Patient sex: M
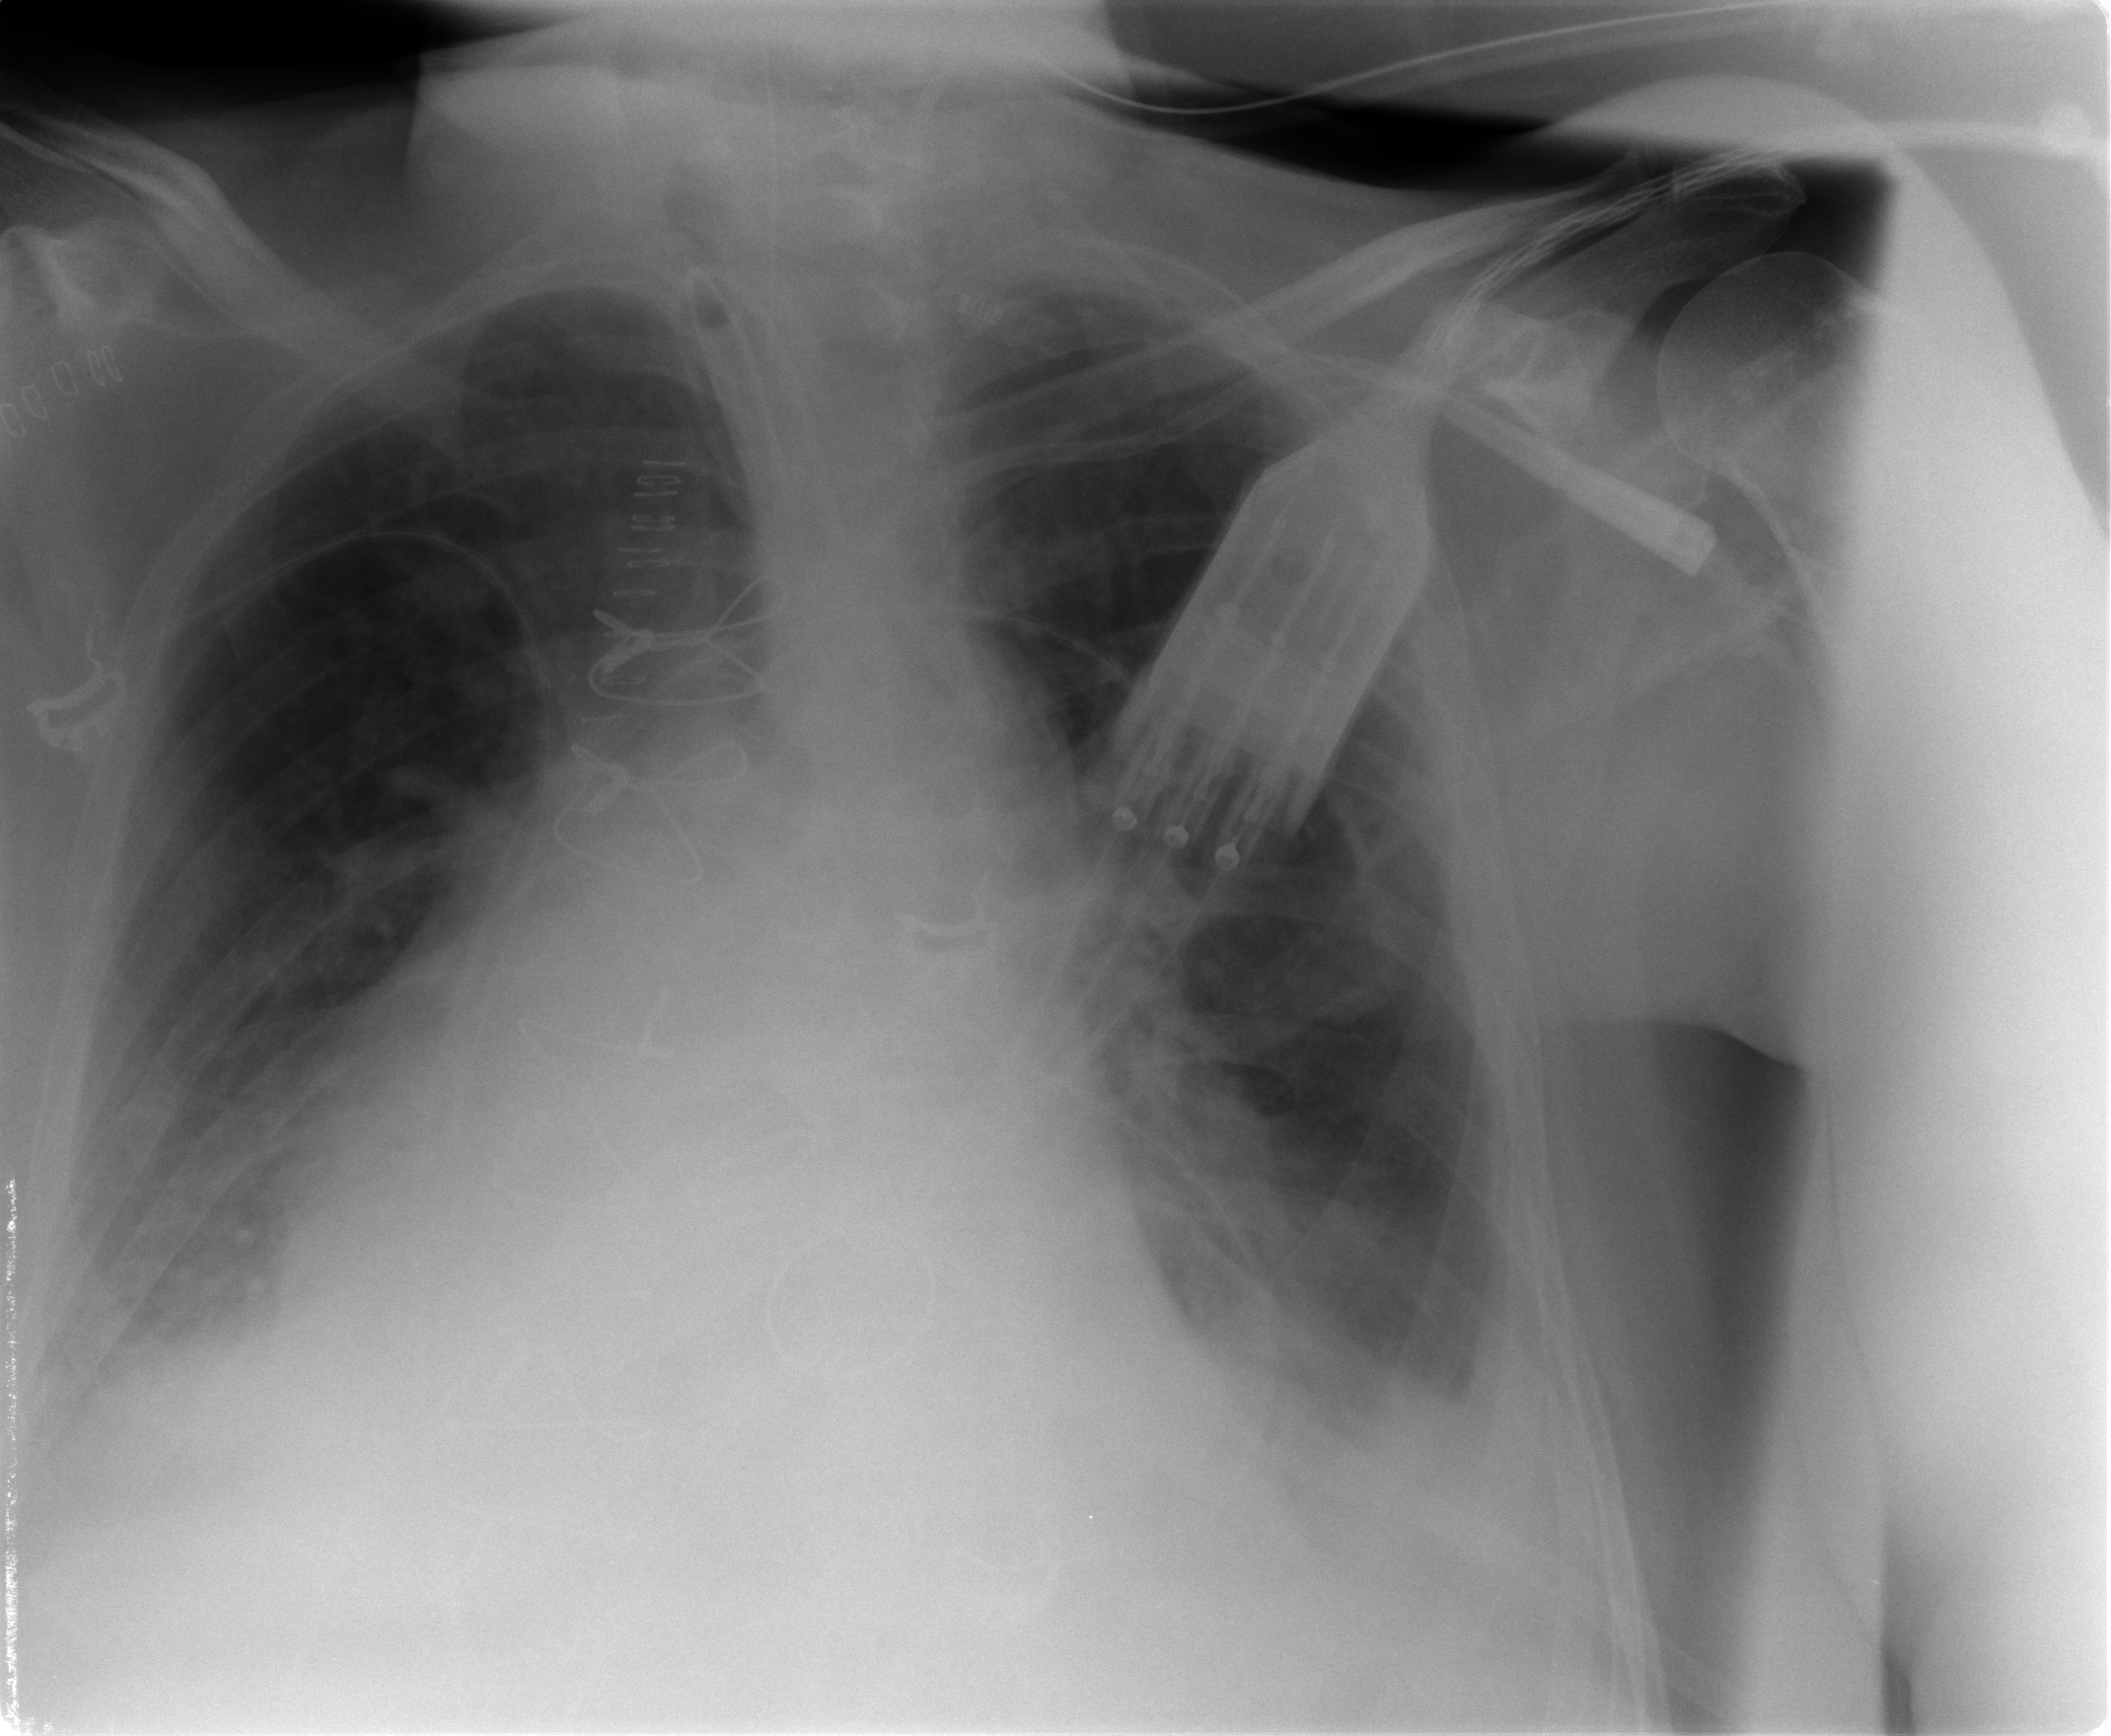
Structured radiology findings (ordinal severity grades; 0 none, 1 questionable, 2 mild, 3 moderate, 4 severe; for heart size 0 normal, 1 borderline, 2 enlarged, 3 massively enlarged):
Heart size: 2
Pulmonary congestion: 2
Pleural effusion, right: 2
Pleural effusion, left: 2
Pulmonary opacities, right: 0
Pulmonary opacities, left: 0
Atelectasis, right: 2
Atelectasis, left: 2